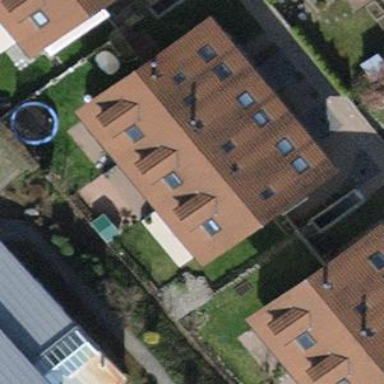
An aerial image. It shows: Terrace building.